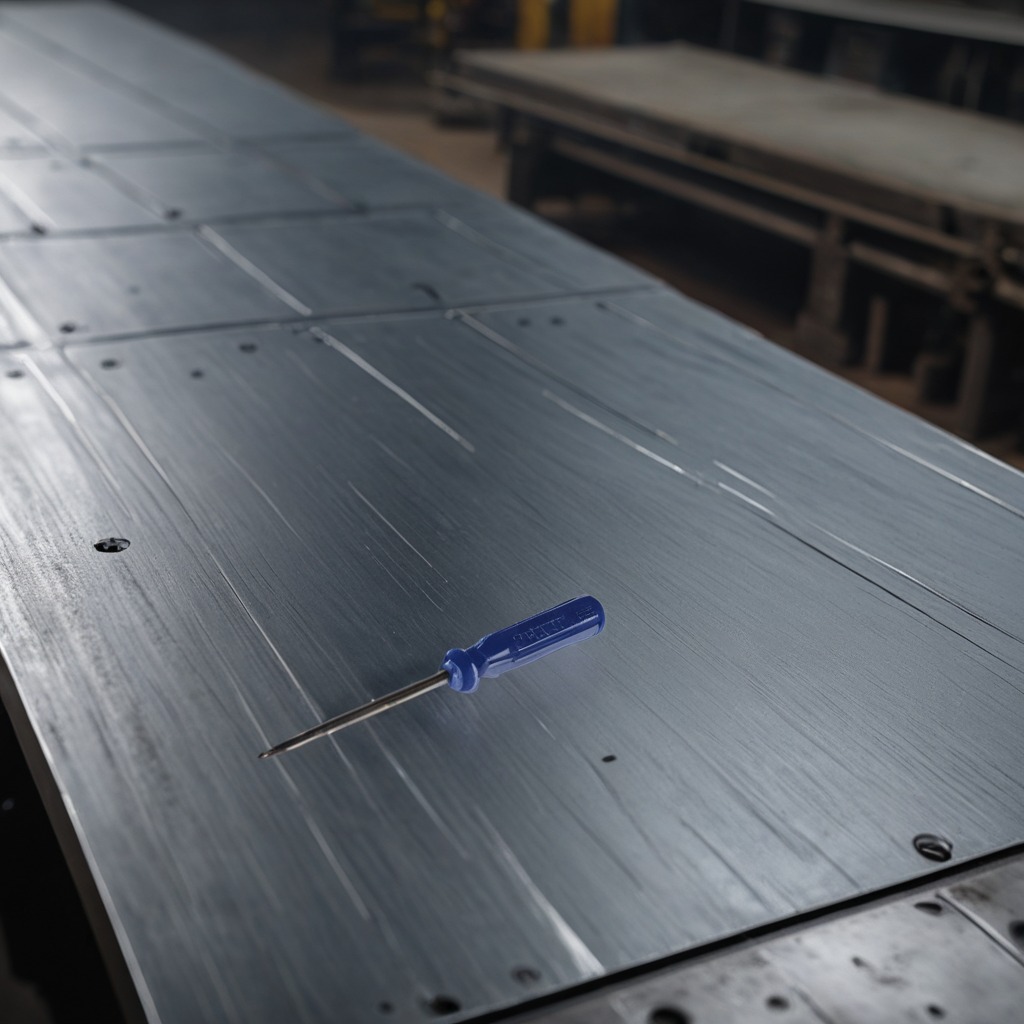
A screwdriver is lying on the cold steel table in a mining workshop.